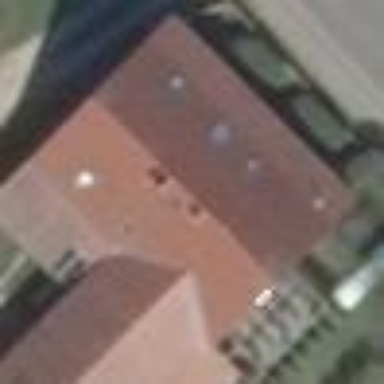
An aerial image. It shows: Simple house.